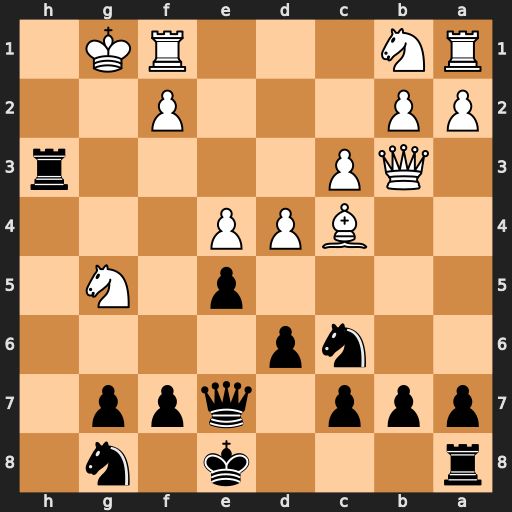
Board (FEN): r3k1n1/ppp1qpp1/2np4/4p1N1/2BPP3/1QP4r/PP3P2/RN3RK1
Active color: b
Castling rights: q
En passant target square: -
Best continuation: Qxg5#